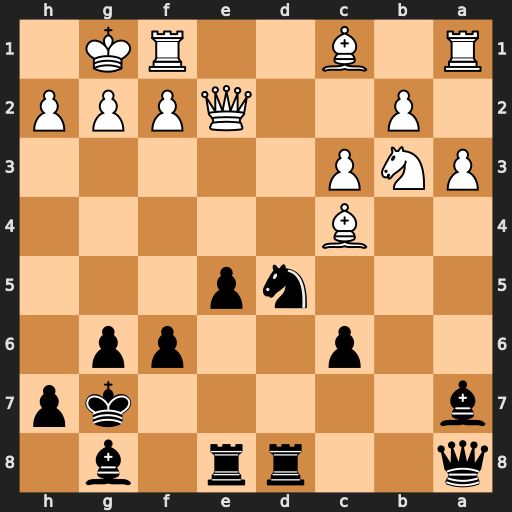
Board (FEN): q2rr1b1/b5kp/2p2pp1/3np3/2B5/PNP5/1P2QPPP/R1B2RK1
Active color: b
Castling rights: -
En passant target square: -
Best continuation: Nf4 Bxf4 exf4